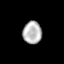
Tissue: skin
Cell type: Epithelial cells
Senescence score: 0.2733
Nuclear area (px): 422
Mean DAPI intensity: 178.9